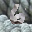
Label: 6